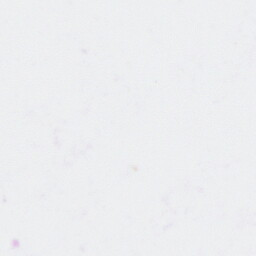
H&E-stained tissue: Breast